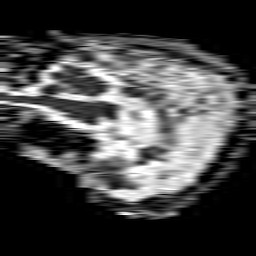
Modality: ADC
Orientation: sagittal
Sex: male
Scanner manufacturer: philips
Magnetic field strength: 1.5 T
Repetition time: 4.6 s
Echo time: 0.08941 s